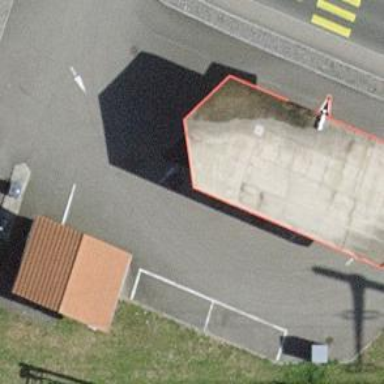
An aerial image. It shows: Fuel station.